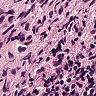
Metastatic tissue present: yes